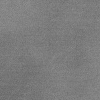
Atmospheric dust classification: dusty